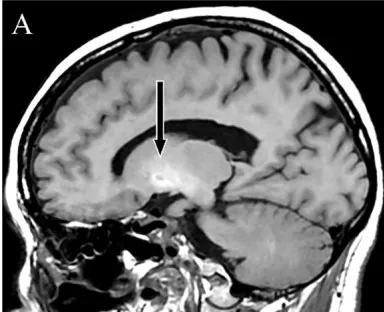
T1-weighted magnetic resonance images. Sagittal sections showing a high-signal intensity in the globus pallidus.
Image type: radiology (mri)